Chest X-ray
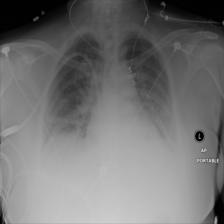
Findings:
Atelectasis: negative
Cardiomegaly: negative
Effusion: positive
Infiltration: negative
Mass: negative
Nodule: negative
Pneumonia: negative
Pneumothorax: negative
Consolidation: negative
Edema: positive
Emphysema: negative
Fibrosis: negative
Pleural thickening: negative
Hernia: negative